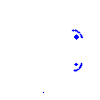
Particle: electron